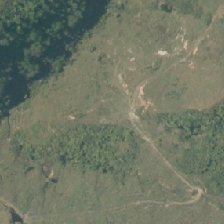
Land cover: broadleaved_indigenous_hardwood